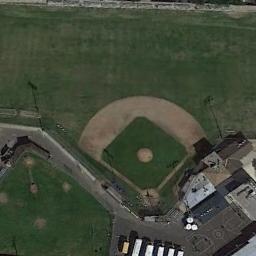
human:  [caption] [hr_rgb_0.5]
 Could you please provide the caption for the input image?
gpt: A baseball diamond is next to many buildings and cars .

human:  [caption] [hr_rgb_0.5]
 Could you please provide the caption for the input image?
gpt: There is a baseball diamond in the grass next to the houses .

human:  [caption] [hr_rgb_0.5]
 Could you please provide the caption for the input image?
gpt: A baseball diamond on the lawn and some houses beside .

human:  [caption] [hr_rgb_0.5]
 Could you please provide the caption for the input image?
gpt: There is a railway near the baseball field .

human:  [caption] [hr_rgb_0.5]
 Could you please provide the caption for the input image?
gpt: The baseball diamond is surrounded by grass .